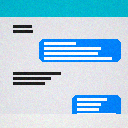
Screen state: on